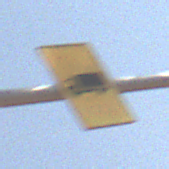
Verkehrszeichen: KFZZulaessigeGesamtmasse3Komma5TOhnePfeilsymbol
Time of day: Midday
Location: Outdoor (Nature)
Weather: PartlyCloudy
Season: NotSpecified
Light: Natural